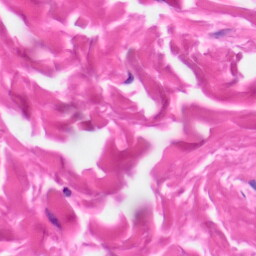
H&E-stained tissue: Skin